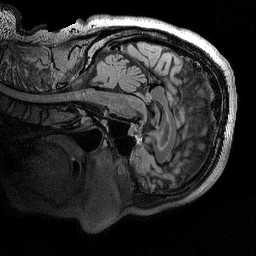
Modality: T2w
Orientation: sagittal
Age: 63
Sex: male
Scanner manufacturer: siemens
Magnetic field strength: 3 T
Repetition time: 5 s
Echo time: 0.386 s